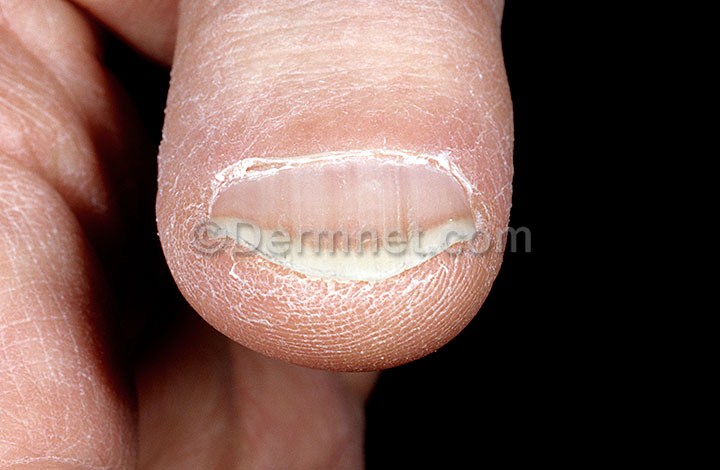
Disease: Nail Fungus and other Nail Disease